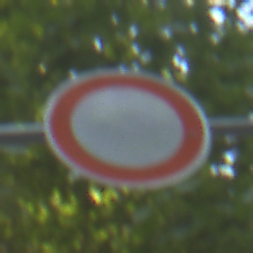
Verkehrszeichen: VerbotFahrzeugeAllerArt
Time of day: MorningAfternoon
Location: Outdoor (Nature)
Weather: Clear
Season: NotSpecified
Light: Natural